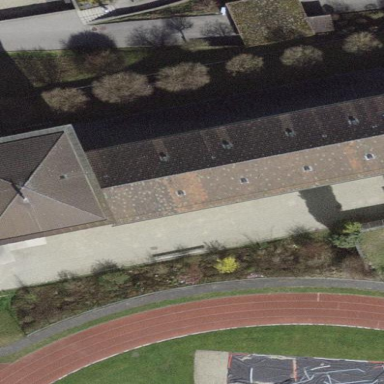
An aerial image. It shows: School building.